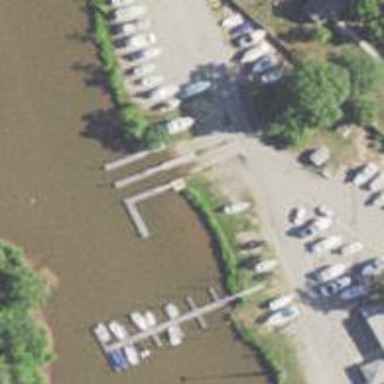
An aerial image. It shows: Slipway on leisure land.